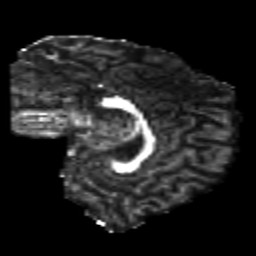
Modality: FA
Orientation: sagittal
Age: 22
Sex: female
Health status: healthy
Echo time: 0.074 s